Field crop: tomato
Growth stage: 1
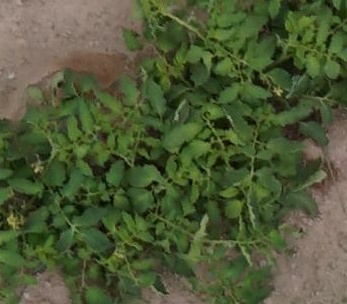
Species: tomato